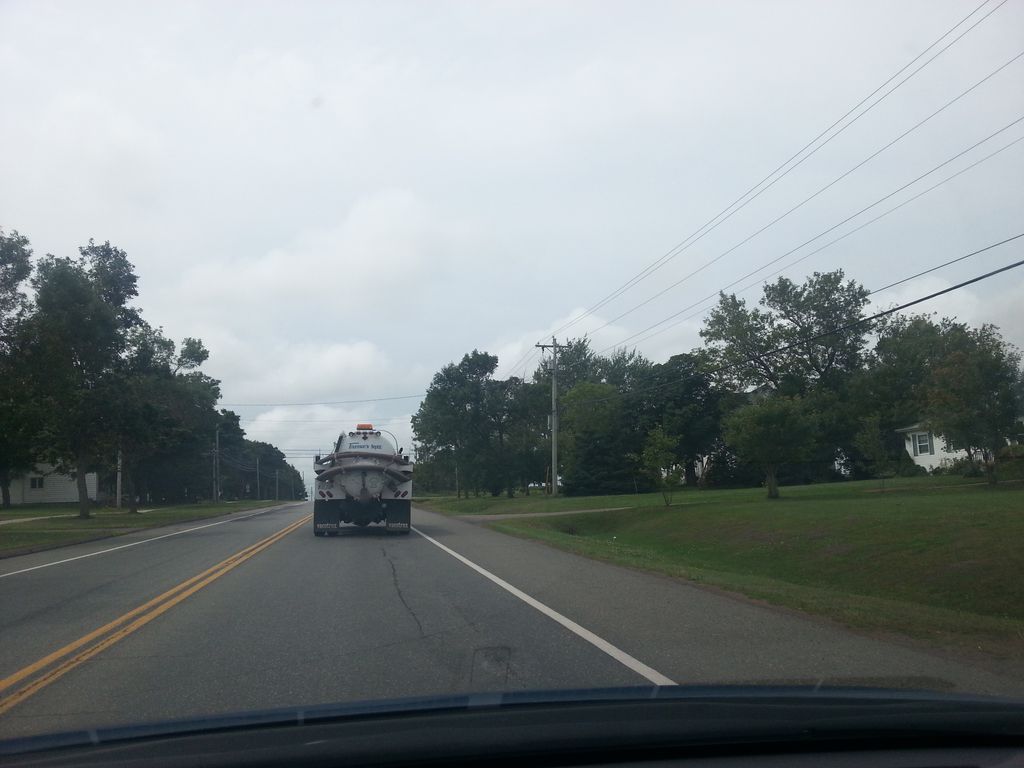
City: charlottetown